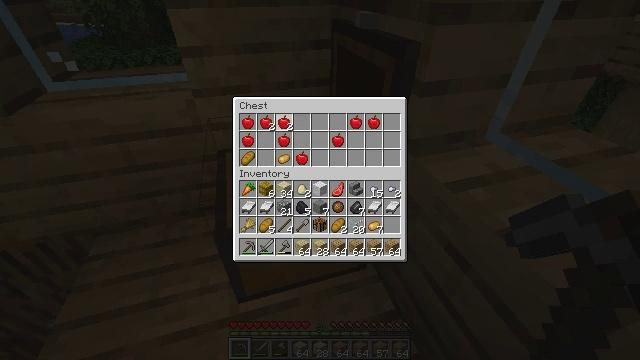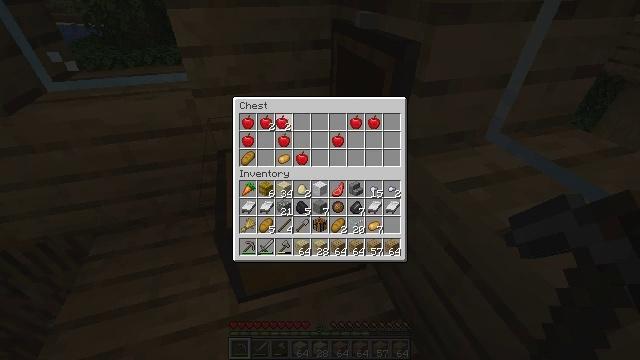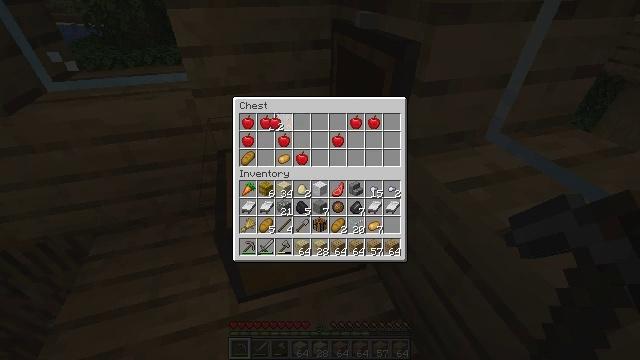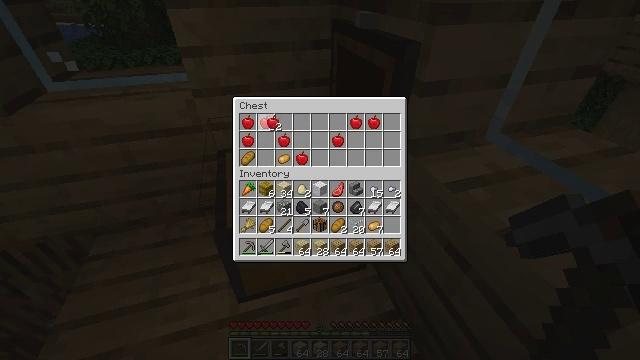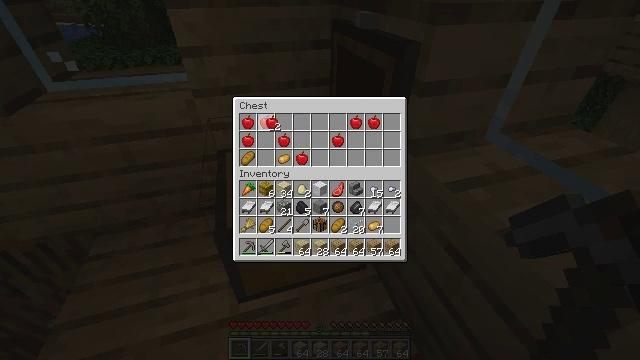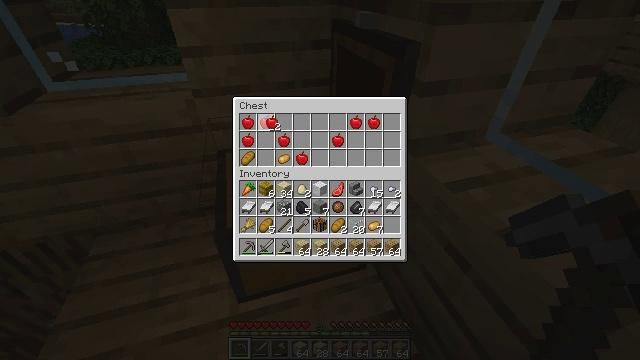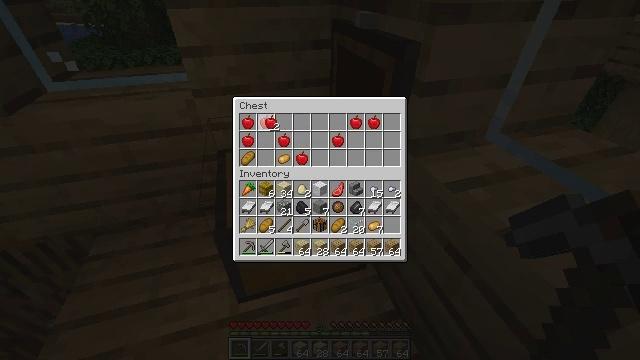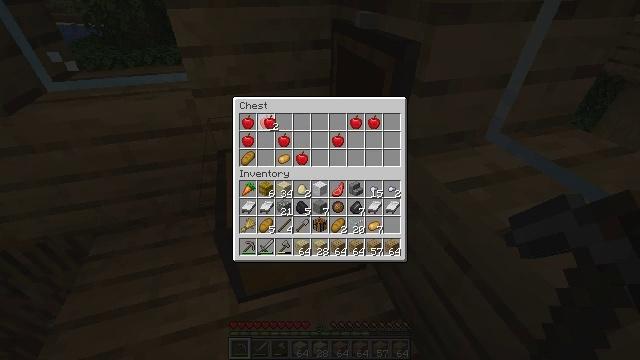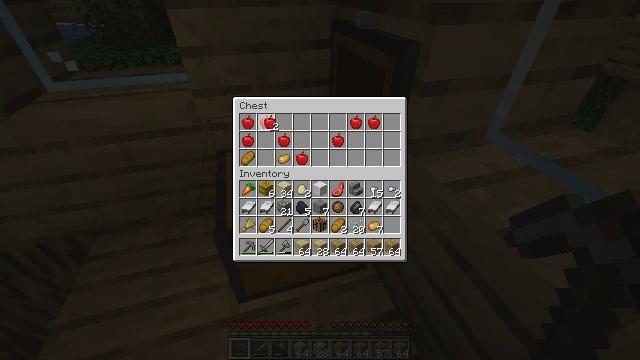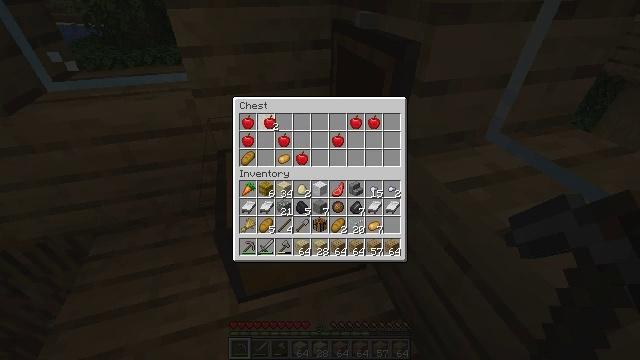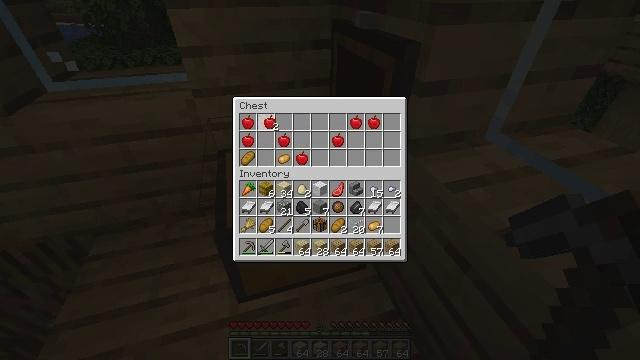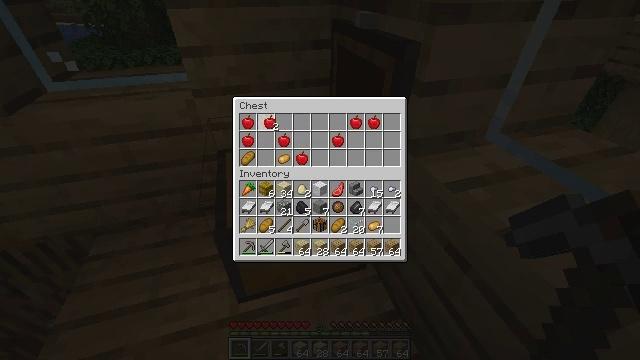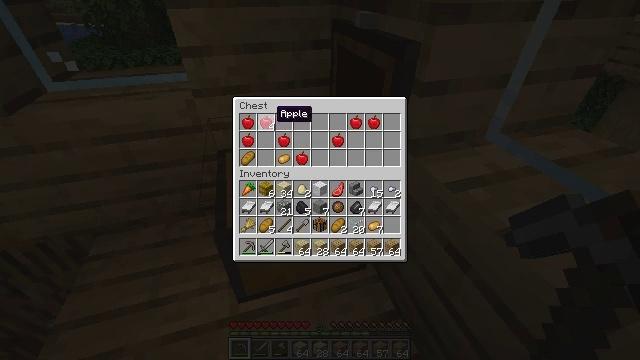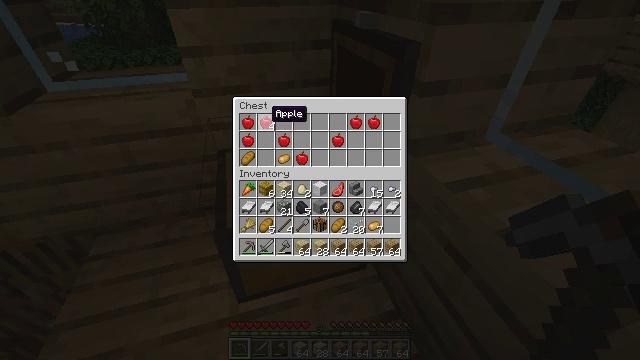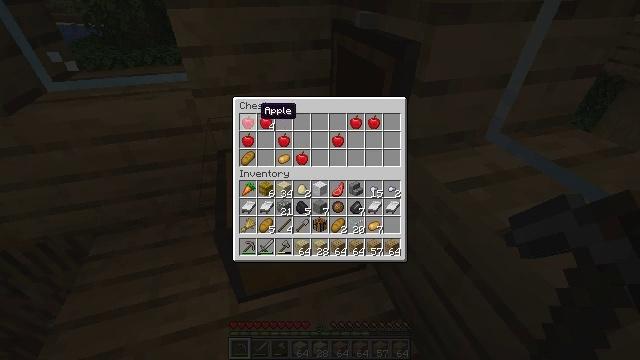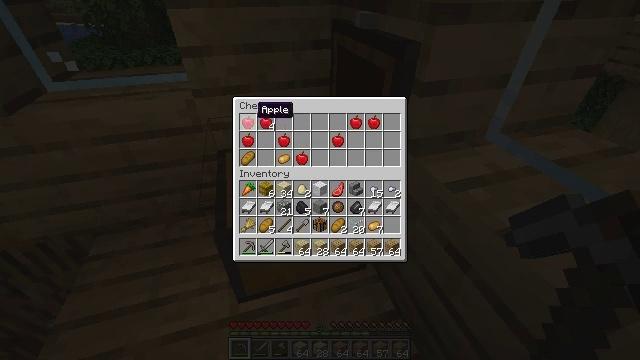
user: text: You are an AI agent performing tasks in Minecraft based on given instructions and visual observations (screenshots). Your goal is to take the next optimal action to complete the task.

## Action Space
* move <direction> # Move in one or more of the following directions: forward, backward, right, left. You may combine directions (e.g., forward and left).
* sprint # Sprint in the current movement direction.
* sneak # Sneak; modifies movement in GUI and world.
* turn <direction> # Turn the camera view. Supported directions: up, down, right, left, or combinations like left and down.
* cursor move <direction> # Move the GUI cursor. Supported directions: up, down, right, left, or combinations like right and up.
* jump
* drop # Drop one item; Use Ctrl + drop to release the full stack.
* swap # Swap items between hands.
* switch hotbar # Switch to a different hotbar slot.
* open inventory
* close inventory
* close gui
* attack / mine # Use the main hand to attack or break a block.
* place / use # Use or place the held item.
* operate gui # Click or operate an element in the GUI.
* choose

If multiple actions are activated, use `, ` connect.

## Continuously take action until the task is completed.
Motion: motion action
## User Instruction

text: Attack the white bed to collect it.
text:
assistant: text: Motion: no_op
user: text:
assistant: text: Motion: no_op
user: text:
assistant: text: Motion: no_op
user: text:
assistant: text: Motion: no_op
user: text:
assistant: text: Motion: no_op
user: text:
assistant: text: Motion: no_op
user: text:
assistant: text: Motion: no_op
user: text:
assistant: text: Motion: operate gui
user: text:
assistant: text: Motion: operate gui
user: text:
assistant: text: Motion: operate gui
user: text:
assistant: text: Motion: operate gui
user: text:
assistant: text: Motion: no_op
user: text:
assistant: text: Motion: no_op
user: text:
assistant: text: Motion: cursor move left
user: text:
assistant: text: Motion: no_op
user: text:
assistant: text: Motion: no_op
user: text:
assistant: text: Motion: no_op
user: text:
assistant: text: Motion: no_op
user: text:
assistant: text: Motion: operate gui
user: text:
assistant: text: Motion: operate gui
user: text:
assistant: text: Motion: no_op
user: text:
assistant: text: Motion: no_op
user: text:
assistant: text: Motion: no_op
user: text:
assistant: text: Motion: no_op
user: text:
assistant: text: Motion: no_op
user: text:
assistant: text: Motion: no_op
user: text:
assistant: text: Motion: operate gui
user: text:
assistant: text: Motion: operate gui
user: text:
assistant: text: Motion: operate gui
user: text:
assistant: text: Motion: no_op